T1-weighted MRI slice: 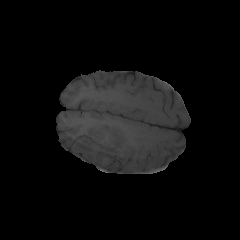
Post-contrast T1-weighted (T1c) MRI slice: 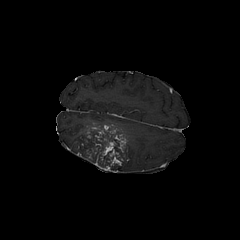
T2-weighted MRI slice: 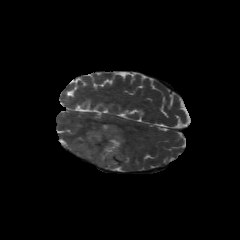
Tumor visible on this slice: yes